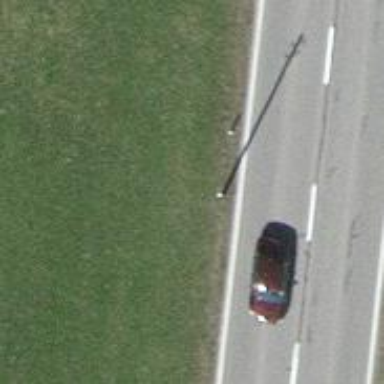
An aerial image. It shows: Power pole.